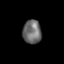
Tissue: lung
Cell type: T cells
Senescence score: 0.2104
Nuclear area (px): 433
Mean DAPI intensity: 106.831